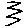
Label: zigzag